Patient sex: F
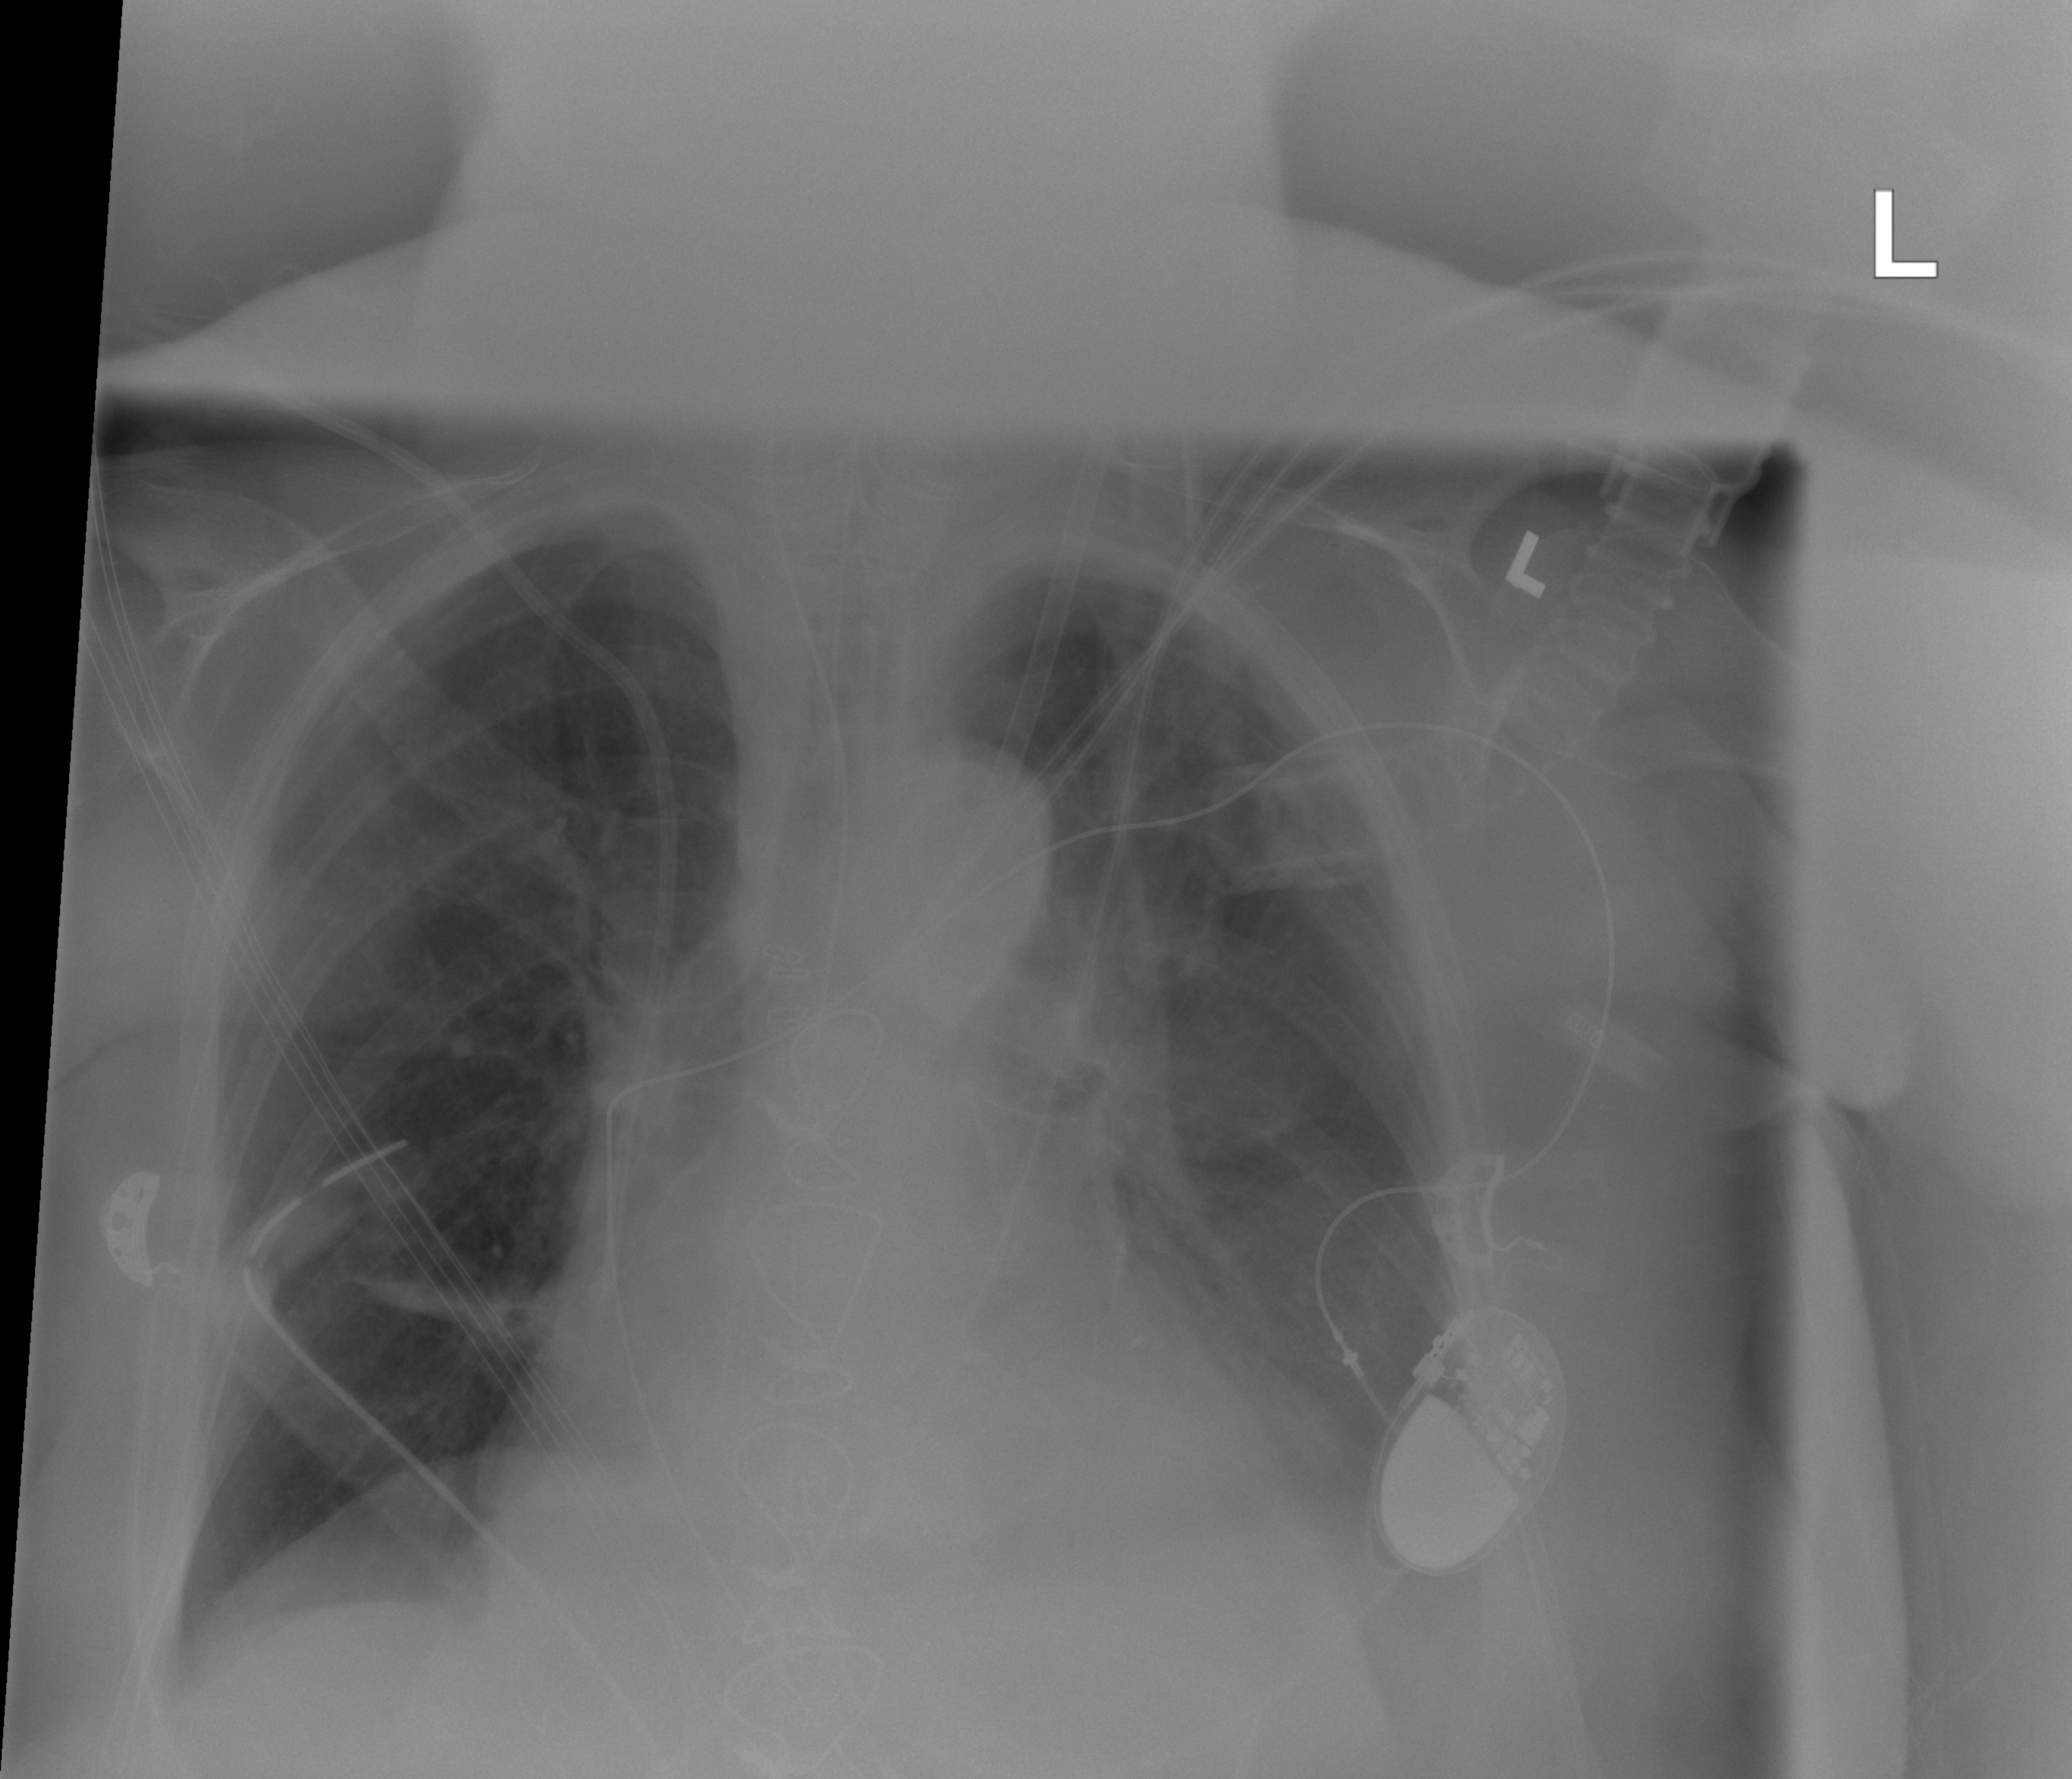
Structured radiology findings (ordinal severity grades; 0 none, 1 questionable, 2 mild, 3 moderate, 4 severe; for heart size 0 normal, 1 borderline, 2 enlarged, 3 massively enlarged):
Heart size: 2
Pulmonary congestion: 0
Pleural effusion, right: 0
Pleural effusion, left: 2
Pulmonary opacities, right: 0
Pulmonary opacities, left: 2
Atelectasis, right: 0
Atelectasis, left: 2